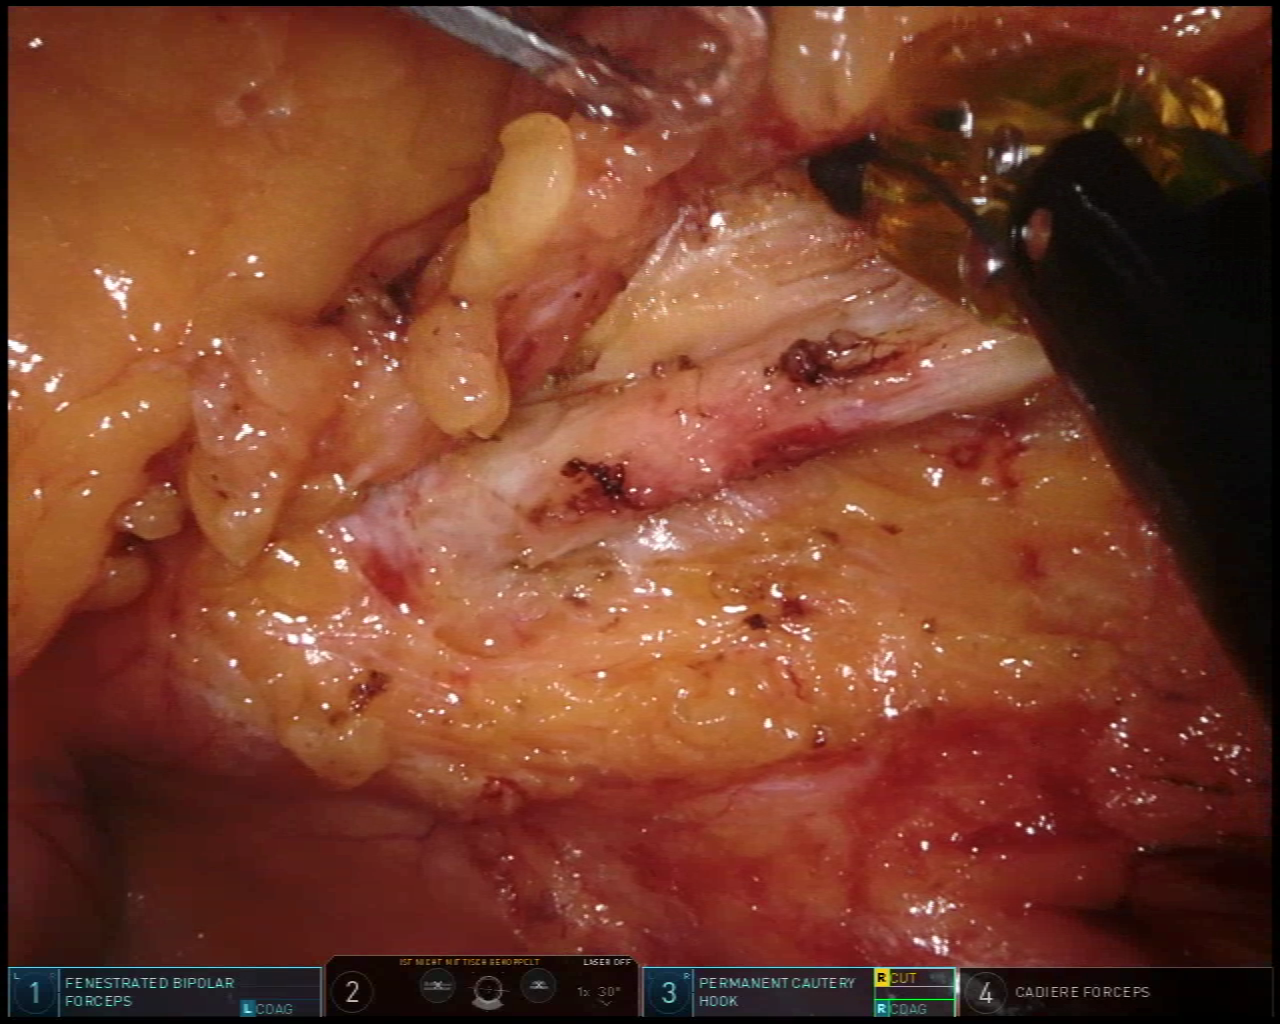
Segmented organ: inferior_mesenteric_artery
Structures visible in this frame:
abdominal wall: no
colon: no
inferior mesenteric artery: yes
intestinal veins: no
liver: no
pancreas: no
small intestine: yes
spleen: no
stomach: no
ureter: no
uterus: no
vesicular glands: no